You are looking at the envelope spectrum of a bearing's vibration signal. The marked vertical lines are the theoretical fault frequencies for the outer race, inner race, rolling elements, and cage. Determine the bearing's health state. Answer with exactly one of: normal, inner_race, outer_race, ball.
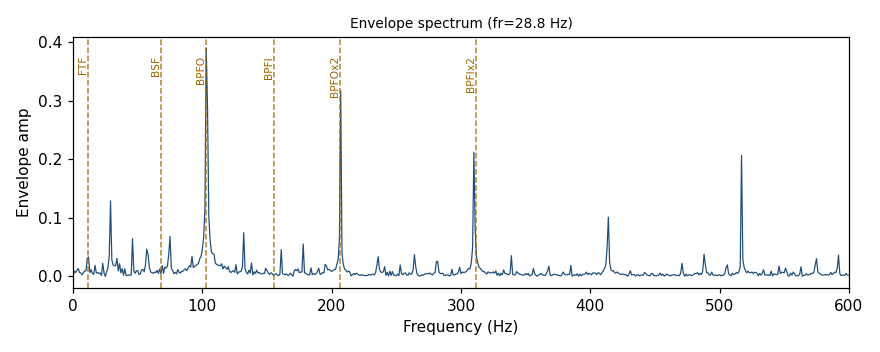
Answer: outer_race